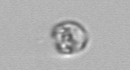
Label: Amoeba